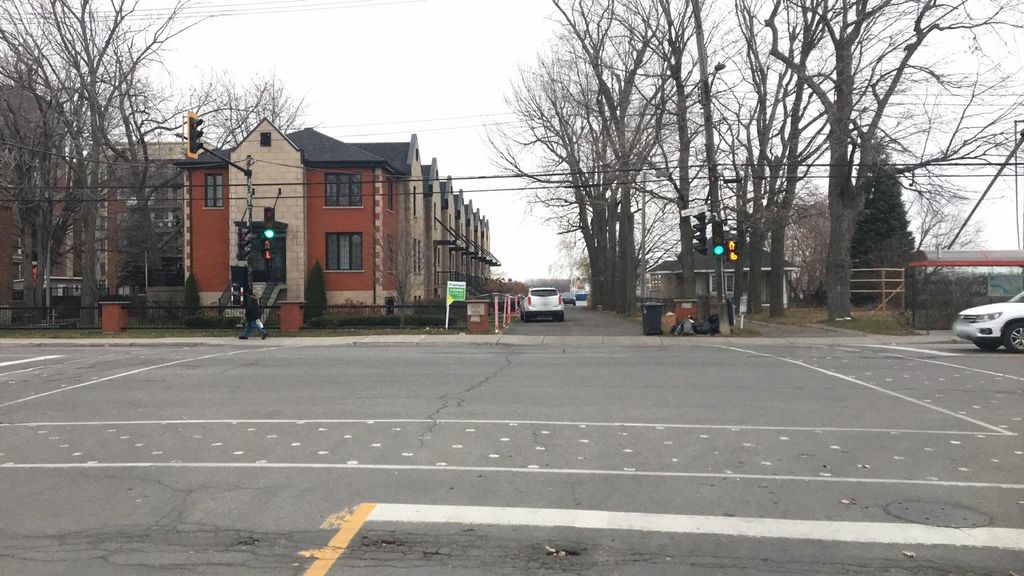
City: montreal